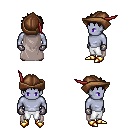
a pixel art fantasy rpg character, male body template, dark elf, purple skin, gray cape, white pants, brown bedhead hairstyle, leather cap, metal gloves, gold boots, four views (front, back, left, right), 2x2 character sprite sheet, small pixel art, hard edges, no anti-aliasing